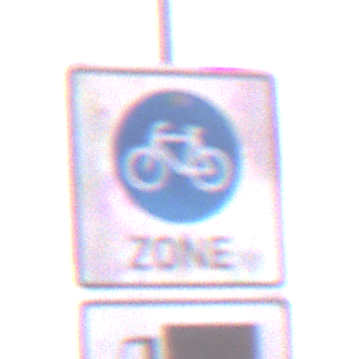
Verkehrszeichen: BeginnFahrradzone
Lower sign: MehrspurigeFahrzeugeFrei3
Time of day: SunriseSunset
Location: Outdoor (Nature)
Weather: PartlyCloudy
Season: NotSpecified
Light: Natural